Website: crate-barrel
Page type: billing-address
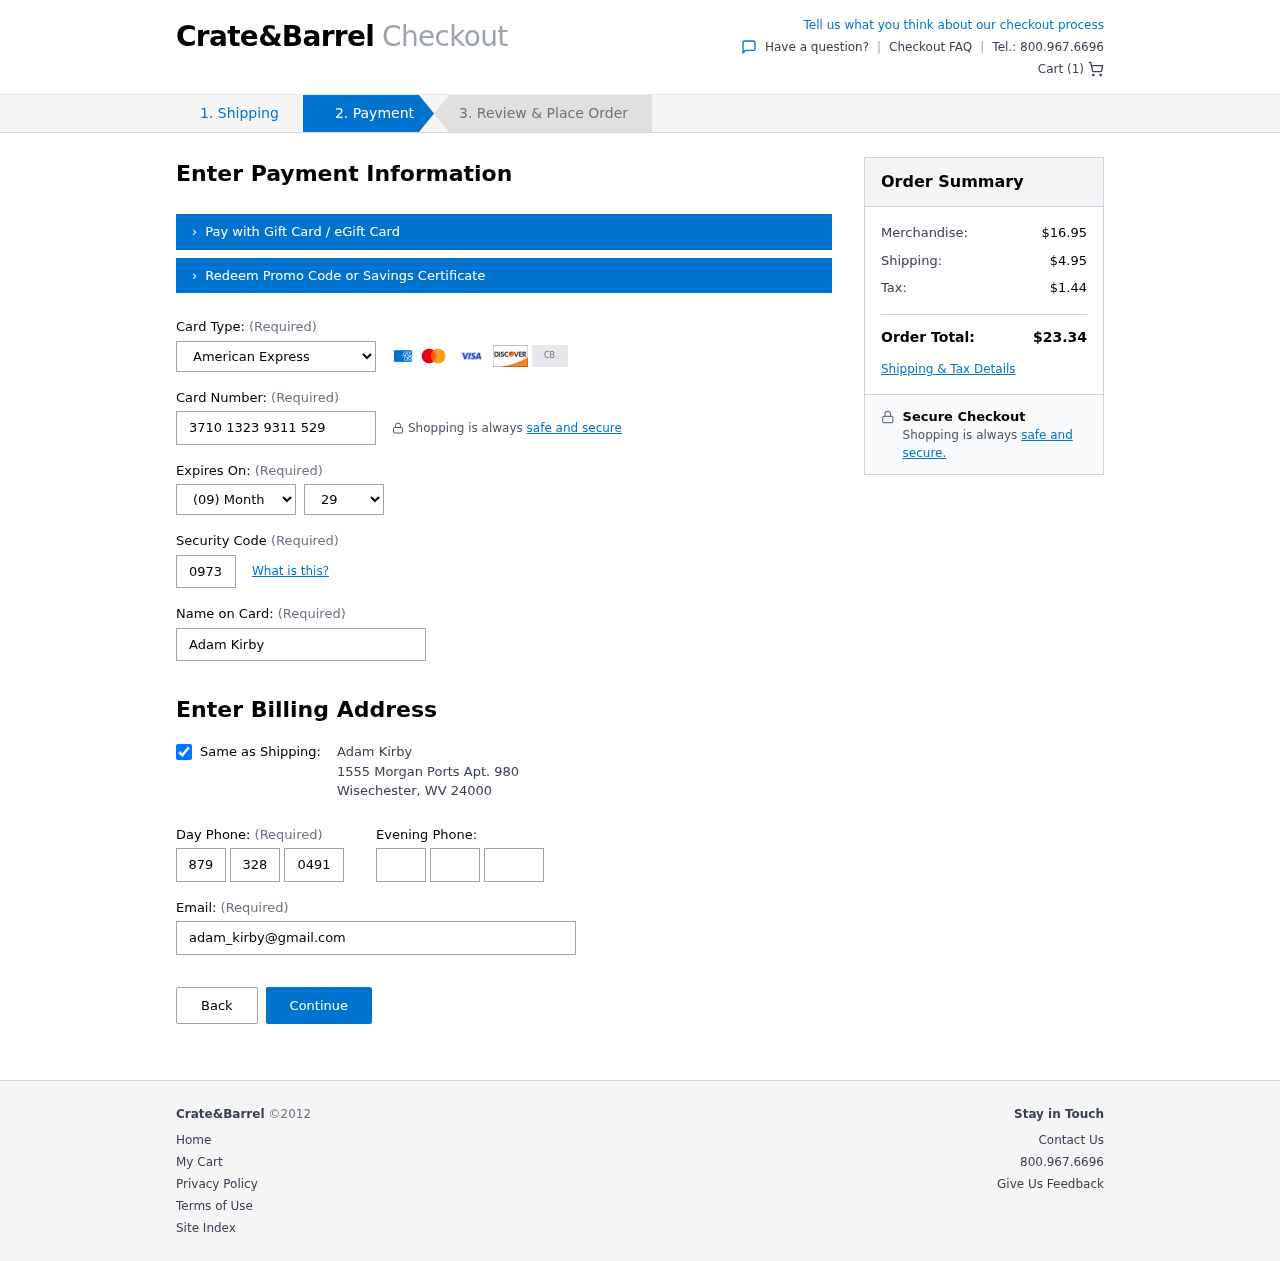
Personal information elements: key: PII_CARD_CVV
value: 0973
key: PII_CARD_EXPIRY_MONTH
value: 09
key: PII_CARD_EXPIRY_YEAR
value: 29
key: PII_CARD_NUMBER
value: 3710 1323 9311 529
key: PII_CARD_TYPE
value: American Express
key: PII_CITY
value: Wisechester
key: PII_EMAIL
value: adam_kirby@gmail.com
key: PII_FULLNAME
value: Adam Kirby
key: PII_PHONE_AREA
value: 879
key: PII_PHONE_PREFIX
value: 328
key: PII_PHONE_SUFFIX
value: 0491
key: PII_POSTCODE
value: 24000
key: PII_STATE_ABBR
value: WV
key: PII_STREET
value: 1555 Morgan Ports Apt. 980
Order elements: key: ORDER_NUM_ITEMS
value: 1
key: ORDER_SUBTOTAL
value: $16.95
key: ORDER_SHIPPING_COST
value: $4.95
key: ORDER_TAX
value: $1.44
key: ORDER_TOTAL
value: $23.34